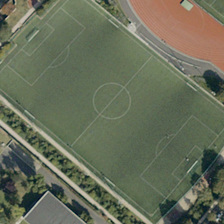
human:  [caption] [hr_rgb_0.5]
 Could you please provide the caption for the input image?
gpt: many green trees are around a football field .

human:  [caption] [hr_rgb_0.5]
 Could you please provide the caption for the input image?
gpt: many green trees are around a football field .

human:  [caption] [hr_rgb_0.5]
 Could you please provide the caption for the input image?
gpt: many green trees are around a football field .

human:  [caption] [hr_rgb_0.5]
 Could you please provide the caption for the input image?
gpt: many green trees are around a football field .

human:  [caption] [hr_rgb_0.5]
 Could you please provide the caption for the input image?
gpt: many green trees are around a football field .